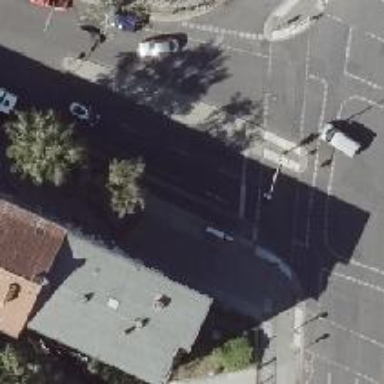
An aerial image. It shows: Road with traffic signals controlling the flow of traffic.